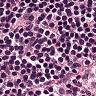
Metastatic tissue present: no